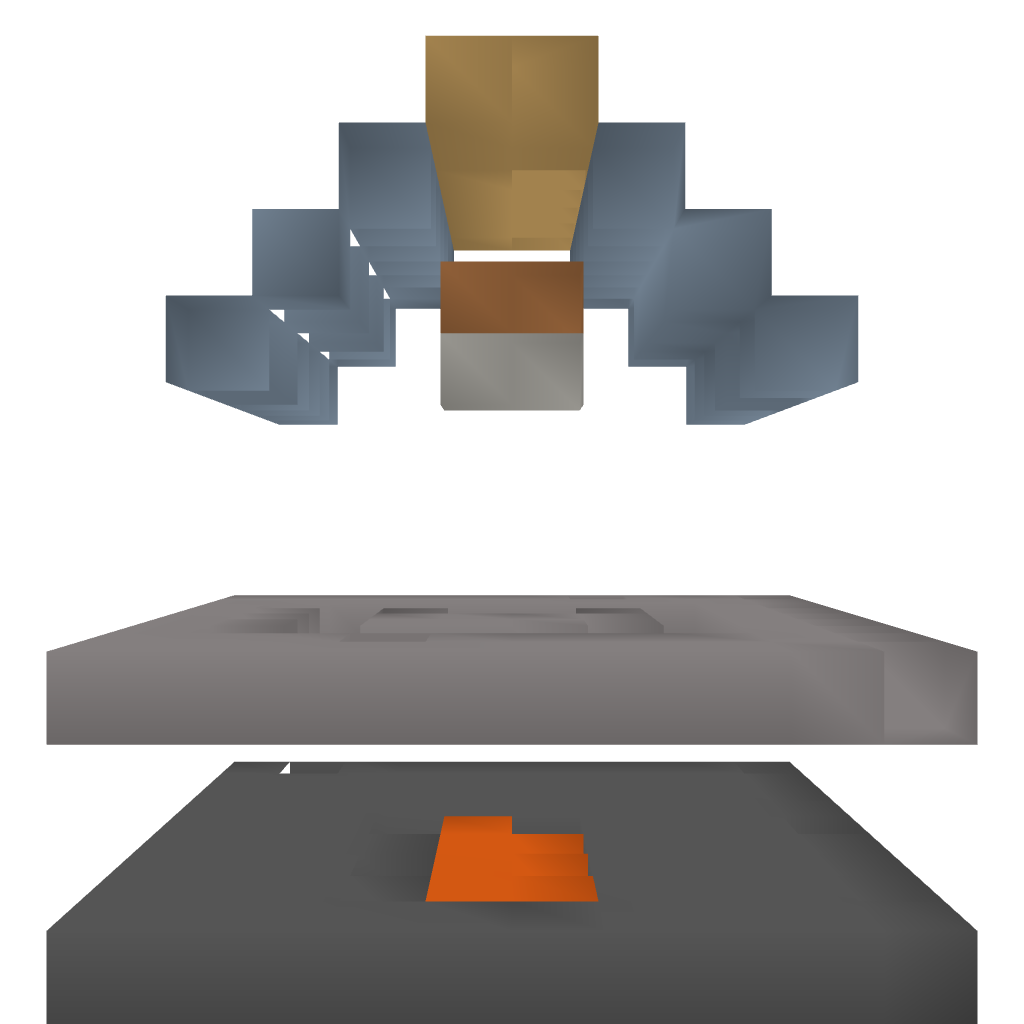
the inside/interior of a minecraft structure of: Trap For Curious!